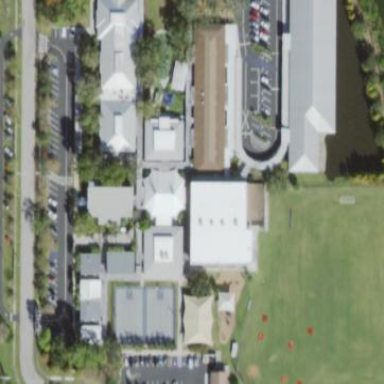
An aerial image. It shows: School.